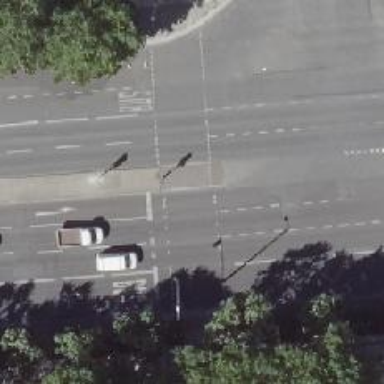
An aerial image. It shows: Footway located on traffic island.